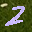
Label: 2